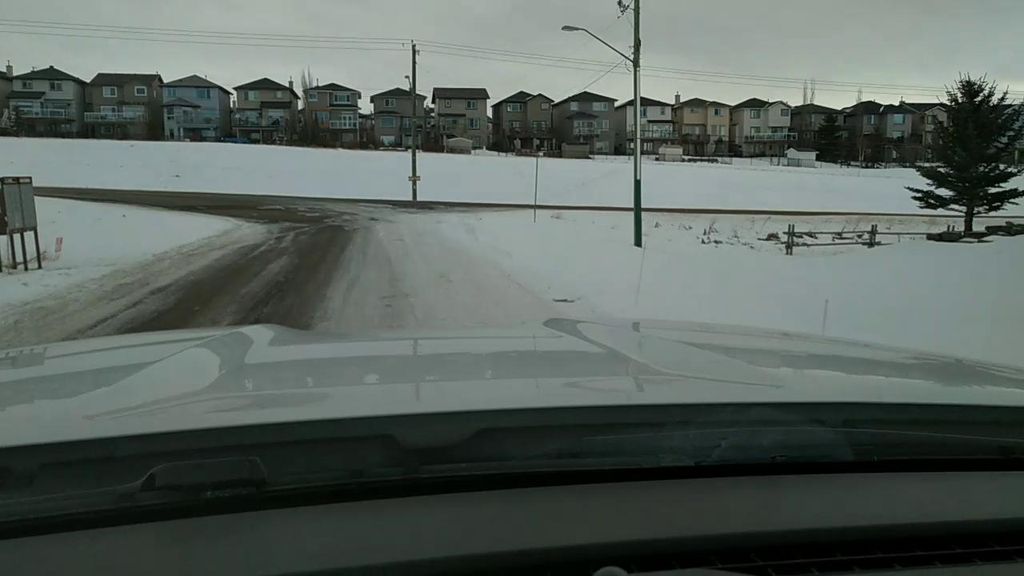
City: calgary